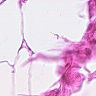
Metastatic tissue present: no